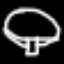
Label: mushroom